Question: I have to make 2d triangles from a list of 2d points with a condition: length of any edge can't be longer than a predefined constant.
Something like this:

Do you know any algorithm that can do this? Or any advise?
Thanks!
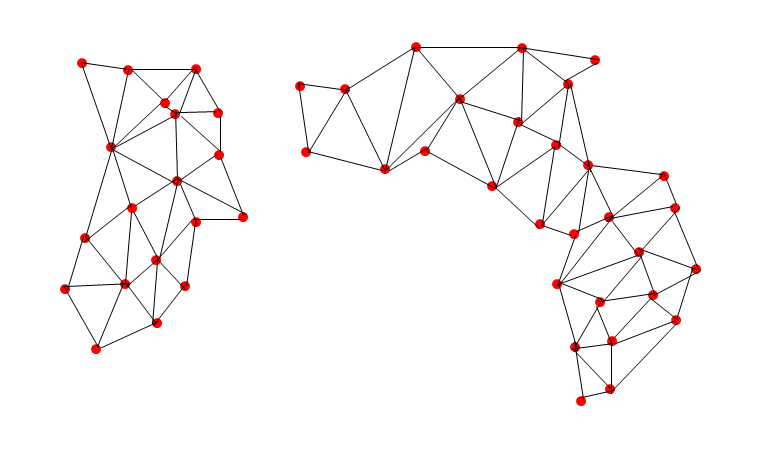
Answer: Try <URL>, then remove any edges which are too long.
From the above article, you see a link to <URL>.